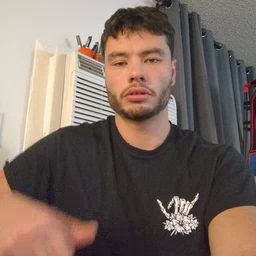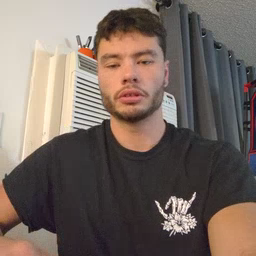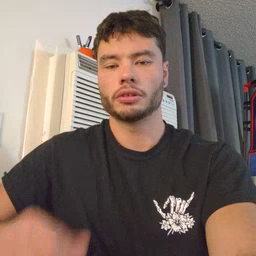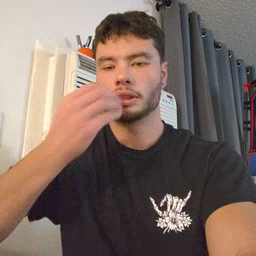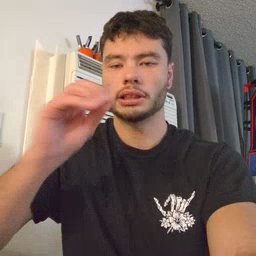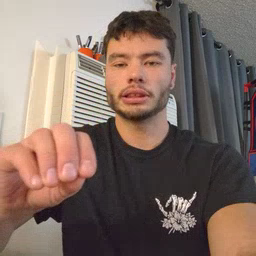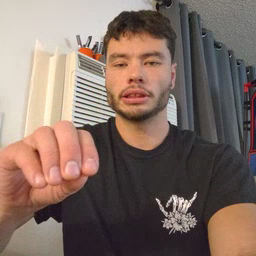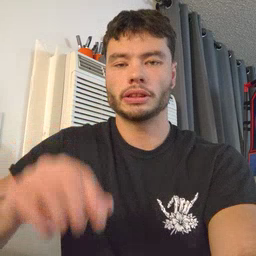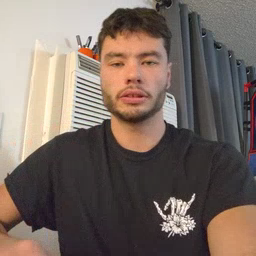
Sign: kiss